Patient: sex M, age 61
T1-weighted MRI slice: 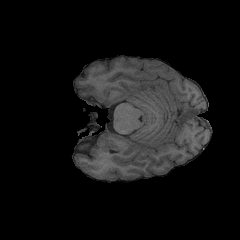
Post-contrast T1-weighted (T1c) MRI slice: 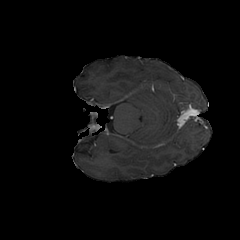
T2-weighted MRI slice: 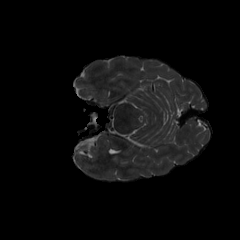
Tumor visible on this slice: no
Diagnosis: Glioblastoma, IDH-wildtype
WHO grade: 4